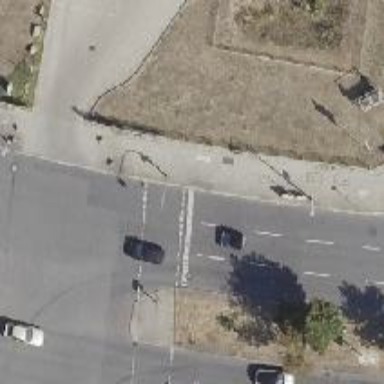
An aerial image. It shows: Tertiary road with asphalt surface. It is dual carriageway with lane markings.